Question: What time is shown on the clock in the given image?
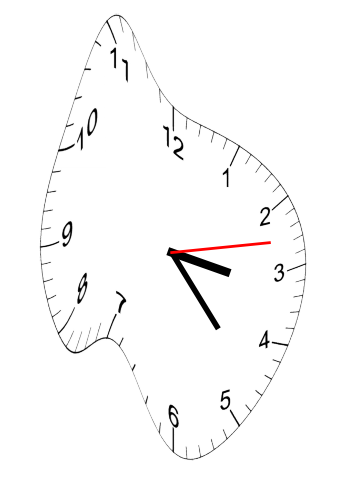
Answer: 03:23:13